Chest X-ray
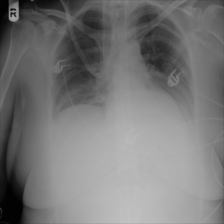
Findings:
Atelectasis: negative
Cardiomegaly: negative
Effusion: positive
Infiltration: negative
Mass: negative
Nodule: negative
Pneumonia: negative
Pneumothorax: negative
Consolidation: negative
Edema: negative
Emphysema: negative
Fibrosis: negative
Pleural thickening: negative
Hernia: negative